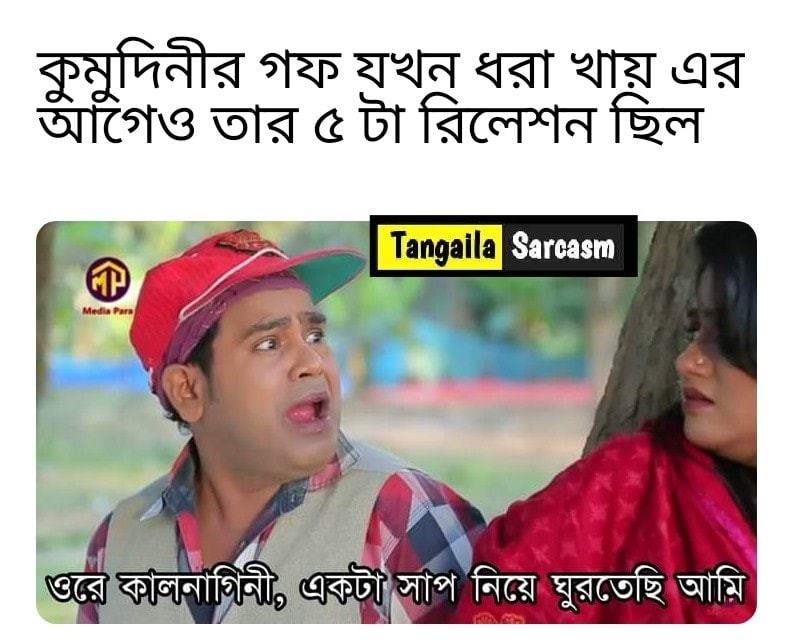
Caption: কুমুদিনীর গফ যখন ধরা খায় এর আগেও তার ৫ টা রিলেশন ছিল    ওরে কালনাগিনী, একটা সাপ নিয়ে ঘুরতেছি আমি
Label: hate